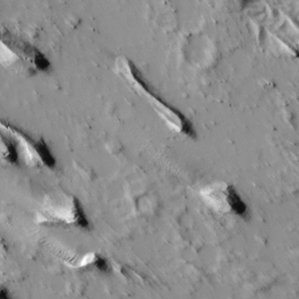
Label: non_frost